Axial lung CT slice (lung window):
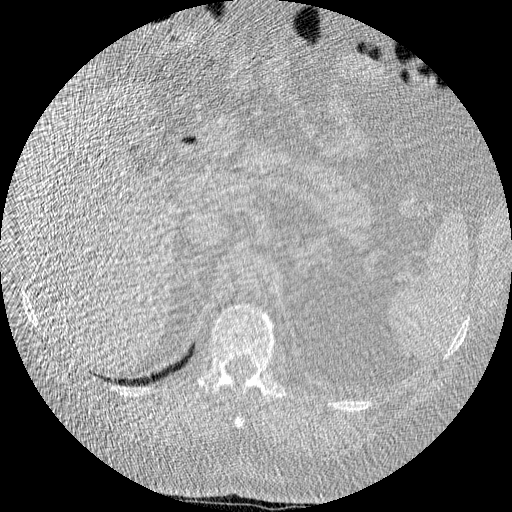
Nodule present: no